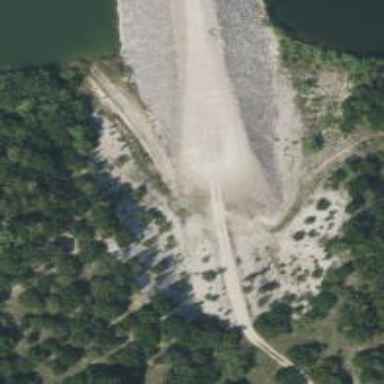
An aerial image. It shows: Dam along waterway.